Question: Not exactly sure how to word this question, so I will go on to explain the details, and try to ask as best I can form it.
I have a project which consists of the following components
Canvas - Inherits PictureBox control
Layers - A collection of "Layer"
Layer - Can contain a collection of Graphics as Images with information.
Each layer can be moved and the selection box for the layer is constrained to the portion of the layer which contains graphics at maximum bounds.
All of the above is working !!
What is not working, is when I want to save the combined result (including transparency, and alpha's), the Canvas control is empty. I know the images are being drawn in the box as it does not display anything until i do Canvas1.Invalidate() .
The code I have for the classes are as follows :
## Canvas
'''
Imports System.Drawing
Imports System.Drawing.Graphics
Public Class Canvas
Inherits PictureBox
Private _MoveStart As Point
Private _Layers As List(Of Layer)
Public Sub New()
Me.DoubleBuffered = True
_Layers = New List(Of Layer)
End Sub
Public ReadOnly Property Layers() As List(Of Layer)
Get
Return _Layers
End Get
End Property
Public Property SelectedLayer As Layer
Get
'Loop through all layers and return the one that is selected
For Each l As Layer In Me.Layers
If l.Selected Then Return l
Next
Return Nothing
End Get
Set(ByVal value As Layer)
'Loop through all layers and set their Selected property to True if it is the assigned layer ("value") or False if it isn't.
For Each l As Layer In Me.Layers
l.Selected = (l Is value)
Next
End Set
End Property
Private Function GetLayerFromPoint(ByVal p As Point) As Layer
' Finds the layer that contains the point p
For Each l As Layer In Me.Layers
If l.Bounds.Contains(p) Then Return l
Next
Return Nothing
End Function
Protected Overrides Sub OnMouseDown(ByVal e As System.Windows.Forms.MouseEventArgs)
MyBase.OnMouseDown(e)
If e.Button = Windows.Forms.MouseButtons.Left Then
' Store the previous selected layer to refresh the image there
Dim oldSelection = Me.SelectedLayer
' Get the new selected layer
Me.SelectedLayer = Me.GetLayerFromPoint(e.Location)
'Update the picturebox
If oldSelection IsNot Nothing Then Me.InvalidateLayer(oldSelection)
Me.InvalidateLayer(Me.SelectedLayer)
Me.Update()
_MoveStart = e.Location
End If
End Sub
Protected Overrides Sub OnMouseMove(ByVal e As System.Windows.Forms.MouseEventArgs)
MyBase.OnMouseMove(e)
If Control.MouseButtons = Windows.Forms.MouseButtons.Left Then
If Me.SelectedLayer IsNot Nothing Then
'Store the old bounds for refreshing
Dim oldBounds As Rectangle = Me.SelectedLayer.Bounds
'Move the selected layer
Me.SelectedLayer.Move(e.Location.X - _MoveStart.X, e.Location.Y - _MoveStart.Y)
_MoveStart = e.Location
'Update the picturebox
Me.InvalidateRectangle(oldBounds)
Me.InvalidateLayer(Me.SelectedLayer)
Me.Update()
End If
End If
End Sub
Private Sub InvalidateLayer(ByVal l As Layer)
If l IsNot Nothing Then
Me.InvalidateRectangle(l.Bounds)
End If
End Sub
Private Sub InvalidateRectangle(ByVal r As Rectangle)
'Inflate by 1 pixel otherwise the border isnt visible
r.Inflate(1, 1)
Me.Invalidate(r)
End Sub
Protected Overrides Sub OnPaint(ByVal pe As System.Windows.Forms.PaintEventArgs)
MyBase.OnPaint(pe)
For Each l As Layer In Me.Layers
l.Draw(pe.Graphics)
Next
End Sub
End Class
'''
## Layer
'''
Imports System.Drawing
Imports System.Drawing.Graphics
Public Class Layer
Private _Graphics As List(Of Graphic)
Private _Name As String
Private _Selected As Boolean
Public Sub New(ByVal name As String)
Me.Name = name
Me.Selected = False
Me.Graphics = New List(Of Graphic)
End Sub
Public Property Name() As String
Get
Return _Name
End Get
Set(ByVal value As String)
_Name = value
End Set
End Property
Public Property Selected() As Boolean
Get
Return _Selected
End Get
Set(ByVal value As Boolean)
_Selected = value
End Set
End Property
Public ReadOnly Property Bounds As Rectangle
Get
'Combine the bounds of all items
If Me.Graphics.Count > 0 Then
Dim b = Me.Graphics(0).Bounds
For i As Integer = 1 To Me.Graphics.Count - 1
b = Rectangle.Union(b, Me.Graphics(i).Bounds)
Next
Return b
End If
Return Rectangle.Empty
End Get
End Property
Public Property Graphics() As List(Of Graphic)
Get
Return _Graphics
End Get
Set(ByVal value As List(Of Graphic))
_Graphics = value
End Set
End Property
Public Sub Move(ByVal dx As Integer, ByVal dy As Integer)
'Simply move each item
For Each item As Graphic In Me.Graphics
item.Move(dx, dy)
Next
End Sub
Public Sub Draw(ByVal g As System.Drawing.Graphics)
'Draw each item
For Each item As Graphic In Me.Graphics
item.Draw(g)
Next
'Draw a selection border if selected
If Me.Selected Then
g.DrawRectangle(Pens.Red, Me.Bounds)
End If
End Sub
End Class
'''
## Graphic
'''
Public Class Graphic
Private _Image As Image
Private _Location As Point
Private _Size As Size
Public Sub New(ByVal img As Image)
Me.Bounds = Rectangle.Empty
Me.Image = img
End Sub
Public Sub New(ByVal img As Image, ByVal location As Point)
Me.New(img)
Me.Location = location
Me.Size = img.Size
End Sub
Public Sub New(ByVal img As Image, ByVal location As Point, ByVal size As Size)
Me.New(img)
Me.Location = location
Me.Size = size
End Sub
Public Property Location() As Point
Get
Return _Location
End Get
Set(ByVal value As Point)
_Location = value
End Set
End Property
Public Property Size() As Size
Get
Return _Size
End Get
Set(ByVal value As Size)
_Size = value
End Set
End Property
Public Property Bounds() As Rectangle
Get
Return New Rectangle(Me.Location, Me.Size)
End Get
Set(ByVal value As Rectangle)
Me.Location = value.Location
Me.Size = value.Size
End Set
End Property
Public Property Image() As Image
Get
Return _Image
End Get
Set(ByVal value As Image)
_Image = value
End Set
End Property
Public Sub Move(ByVal dx As Integer, ByVal dy As Integer)
' We need to store a copy of the Location, change that, and save it back,
' because a Point is a structure and thus a value-type!!
Dim l = Me.Location
l.Offset(dx, dy)
Me.Location = l
End Sub
Public Sub Draw(ByVal g As Graphics)
If Me.Image IsNot Nothing Then
g.DrawImage(Me.Image, Me.Bounds)
End If
End Sub
End Class
'''
## Example Usage
- - - -
## Form1
'''
Public Class Form1
Private Sub Form1_Load(sender As Object, e As EventArgs) Handles MyBase.Load
Me.DoubleBuffered = True
Me.Show()
Dim l As Layer
l = New Layer("Layer 1")
l.Graphics.Add(New Graphic(My.Resources.ActualSizeHS, New Point(10, 10)))
Canvas1.Layers.Add(l)
l = New Layer("Layer 2")
l.Graphics.Add(New Graphic(My.Resources.AlignObjectsRightHS, New Point(320, 240)))
l.Graphics.Add(New Graphic(My.Resources.AlignToGridHS, New Point(290, 140)))
l.Graphics.Add(New Graphic(My.Resources.AlignObjectsBottomHS, New Point(320, 130)))
Canvas1.Layers.Add(l)
l = New Layer("Layer 3")
l.Graphics.Add(New Graphic(My.Resources.AlignObjectsTopHS, New Point(520, 240)))
l.Graphics.Add(New Graphic(My.Resources.AlignTableCellMiddleRightHS, New Point(390, 240)))
l.Graphics.Add(New Graphic(My.Resources.AlignTableCellMiddleCenterHS, New Point(520, 130)))
Canvas1.Layers.Add(l)
Canvas1.Invalidate()
End Sub
Private Sub Button1_Click(sender As Object, e As EventArgs) Handles Button1.Click
Canvas1.Image.Save("MyRenderedPicture.png", System.Drawing.Imaging.ImageFormat.Png)
End Sub
End Class
'''
In the above example for Form1, replace My.Resources.* with wherever your graphics are located. This parameter is simply a System.Drawing.Image object.
The problem I am having, is when I click Button1 to save the image, the output does not contain any of the graphics that were added to the control. Please note that all of the graphics I am working with are PNG with fully transparent backgrounds, and dragging them around inside the container doesn't have the blocky effect of layering images using pictureboxes. Each image is true transparent. I wish to keep this level of transparency (and alpha blends if any exist), when i save the file -- but first ... i need to be able to save something other than a blank picturebox which clearly contains images.
Thanks in advance.
(image example of save where "shadows" are not rendering their opacity levels properly)

Now, if I do the following :
'''
Dim x As Integer = 0
Using bmp As Bitmap = New Bitmap(Me.Width, Me.Height, System.Drawing.Imaging.PixelFormat.Format32bppArgb)
'Me.DrawToBitmap(bmp, New Rectangle(0, 0, bmp.Width, bmp.Height))
For Each l As Layer In Me.Layers
For Each g As Graphic In l.Graphics
g.Image.Save("layer" & x & ".png")
x = x + 1
Next
Next
bmp.MakeTransparent(Me.BackColor)
bmp.Save(FileName, Format)
bmp.Dispose()
End Using
'''
Each layer is saved out properly -- individually. So the Graphics control is working as it should, it is when I combine them (and need to keep the position, and transparency), I think this is the routine I am looking for ---
How to merge System.Drawing.Graphics objects I am going to try and create a new Graphics object and try to "draw" onto it using the other graphics objects and their positions. Every example so far using clipping rectangles which will not do as that takes a pic of the stuff behind the Graphic which then needs to be made clear, etc etc.
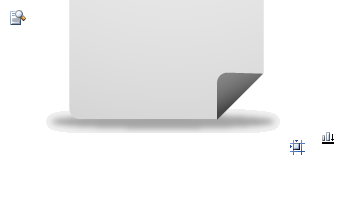
Answer: You do not assign an image to the picbox/canvas so 'Image' is Nothing. After all, you are just using it as a canvas not an image holder. Since the helpers already know where they are, you just need to create a bitmap and draw the images/layers to it from the bottom up:
'''
Public Function GetBitmap(format As System.Drawing.Imaging.ImageFormat) As Bitmap
' ToDo: add graphics settings
Dim bmp As New Bitmap(Me.Width, Me.Height)
Using g As Graphics = Graphics.FromImage(bmp)
' ToDo: draw Canvas BG / COlor to bmp to start
' for BMP, JPG / non Transparents
For n As Integer = 0 To Layers.Count - 1
Layers(n).Draw(g)
Next
End Using
Return bmp
End Function
'''
Then on the form:
'''
Private Sub Button1_Click(sender As Object, e As EventArgs) Handles Button1.Click
' to do - add a literal SAve
Using bmp As Bitmap = Canvas1.GetBitmap(Imaging.ImageFormat.Png)
bmp.Save("C:\Temp\myImage.png", System.Drawing.Imaging.ImageFormat.Png)
End Using
End Sub
'''